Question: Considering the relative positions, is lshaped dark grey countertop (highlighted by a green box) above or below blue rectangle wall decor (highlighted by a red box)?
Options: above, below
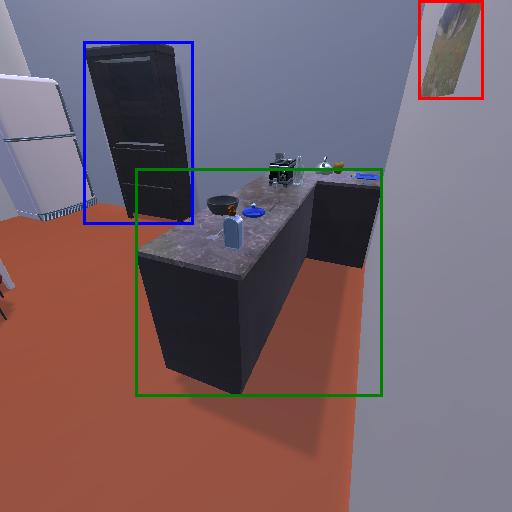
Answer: above